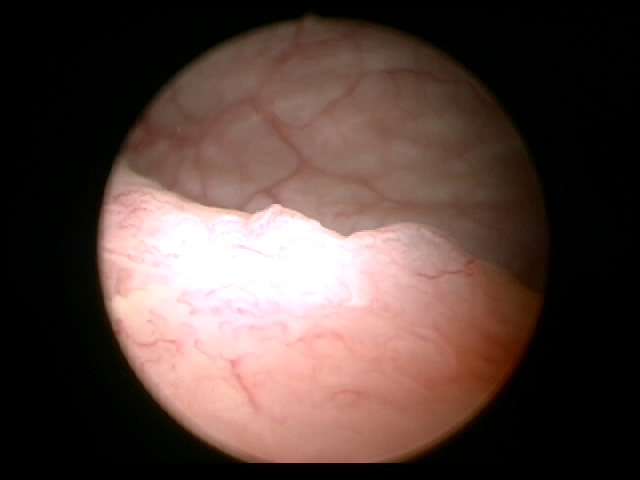
Modality: WLC
Class: Malignant
Subclass: LowGradePapillary
Lesion: L1
Stage: Ta
Morphology: Papillary
Bladder cancer association: Yes